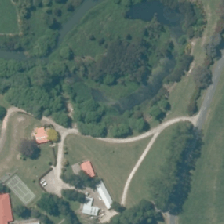
Land cover: deciduous_hardwood